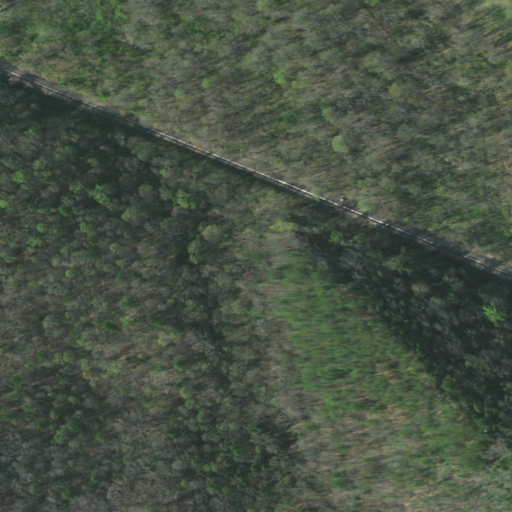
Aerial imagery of valley in Tennessee named Iron Mine Hollow containing deciduous forest, woody wetlands, mixed forest, evergreen forest, and pasture